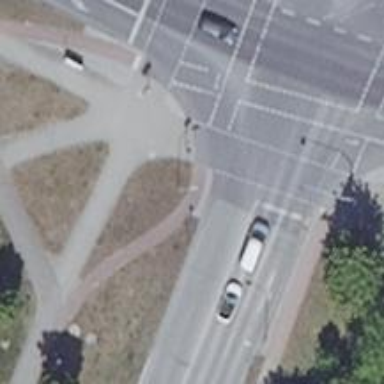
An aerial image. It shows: Traffic signal crossing with signal.